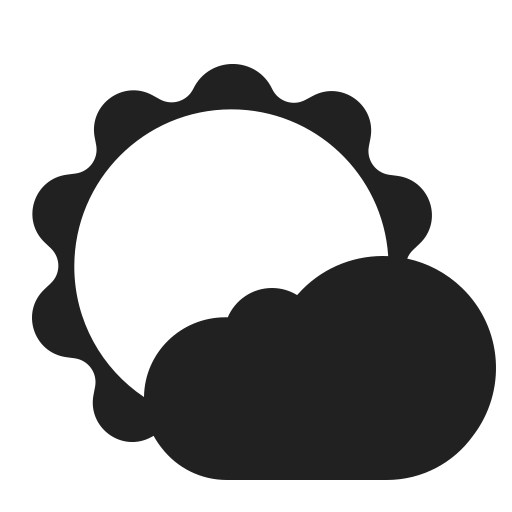
sun behind small cloud high contrast